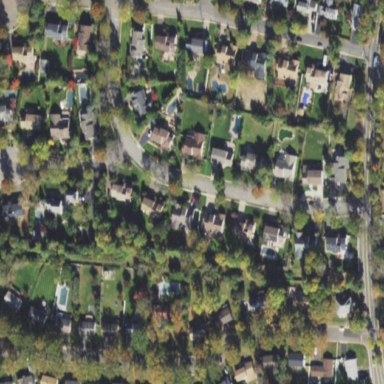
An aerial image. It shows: Single-family residential area.